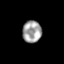
Tissue: skin
Cell type: Epithelial cells
Senescence score: 0.7925
Nuclear area (px): 410
Mean DAPI intensity: 160.39